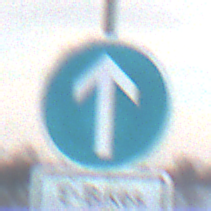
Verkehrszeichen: VorgeschriebeneFahrtrichtungGeradeaus
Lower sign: BesondereFahrzeugeUndTransportgueter13
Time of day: SunriseSunset
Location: Outdoor (Nature)
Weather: PartlyCloudy
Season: NotSpecified
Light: Natural